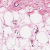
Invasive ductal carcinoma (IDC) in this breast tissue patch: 0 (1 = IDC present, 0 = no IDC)